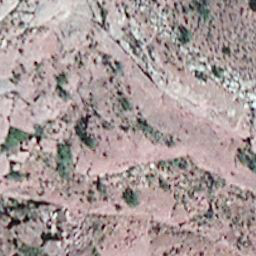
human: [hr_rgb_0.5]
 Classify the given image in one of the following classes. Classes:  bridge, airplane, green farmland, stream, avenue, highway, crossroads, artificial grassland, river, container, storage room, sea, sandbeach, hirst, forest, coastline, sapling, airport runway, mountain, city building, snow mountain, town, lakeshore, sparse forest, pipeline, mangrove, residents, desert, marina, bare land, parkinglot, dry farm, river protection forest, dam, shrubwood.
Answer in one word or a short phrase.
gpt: bare land